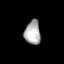
Tissue: lung
Cell type: Endothelial cells
Senescence score: 0.679
Nuclear area (px): 371
Mean DAPI intensity: 174.264